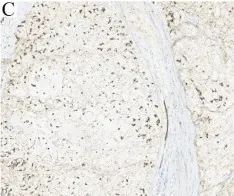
Pathological features of the lesion. (C) Strong positivity for PCK (x100).
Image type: pathology (immunostaining)